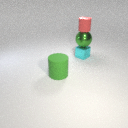
small cyan metal cube to the right of large green rubber cylinder